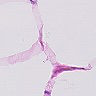
Metastatic tissue present: no